Interaction volume radius: 10 \u00c5
Interaction volume height: 20 \u00c5
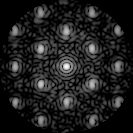
Disorder parameter: 0.302